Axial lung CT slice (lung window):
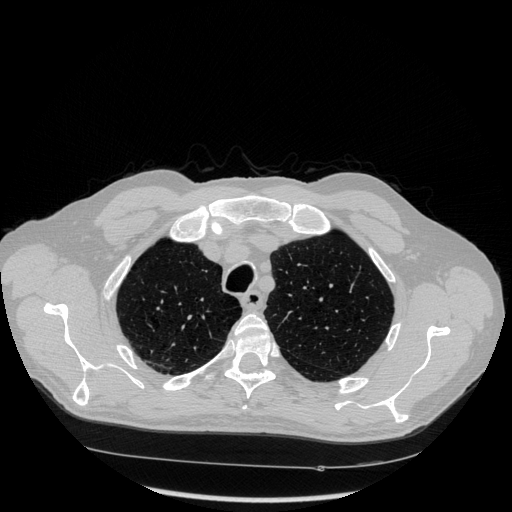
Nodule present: no